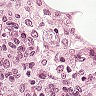
Metastatic tissue present: no